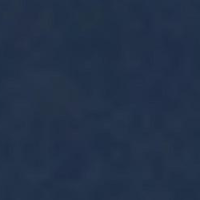
EUNIS habitat code: 14
Species observed at this site:
Chroicocephalus ridibundus
Podiceps cristatus